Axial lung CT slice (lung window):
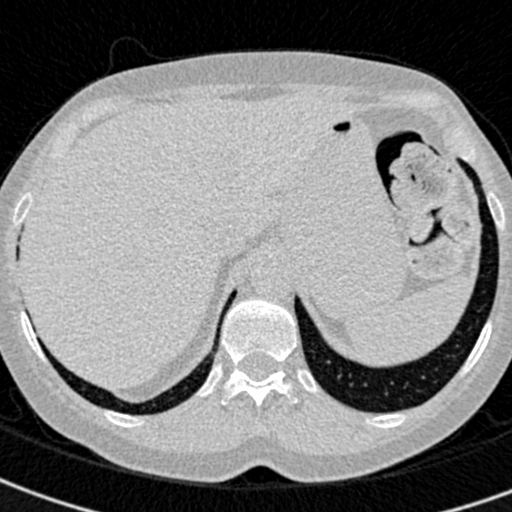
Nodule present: no